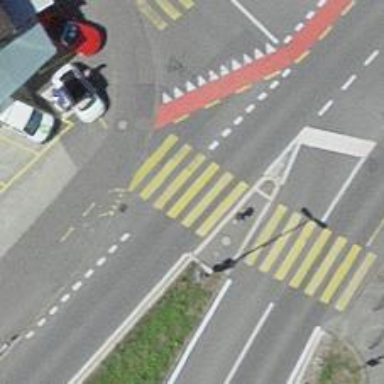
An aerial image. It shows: Uncontrolled zebra crossing with zebra markings.